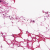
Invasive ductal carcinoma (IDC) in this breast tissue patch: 0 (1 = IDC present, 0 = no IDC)